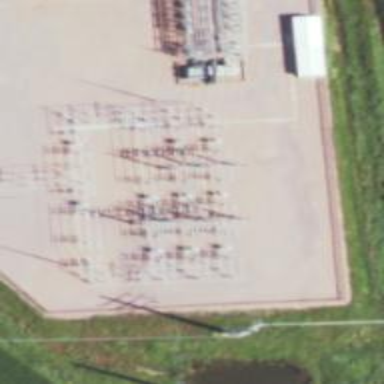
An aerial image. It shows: Switch used for power control.